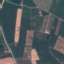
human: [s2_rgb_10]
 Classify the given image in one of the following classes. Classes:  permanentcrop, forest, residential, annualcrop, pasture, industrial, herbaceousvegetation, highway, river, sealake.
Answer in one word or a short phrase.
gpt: PermanentCrop